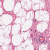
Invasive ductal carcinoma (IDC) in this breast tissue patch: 0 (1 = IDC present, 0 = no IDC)